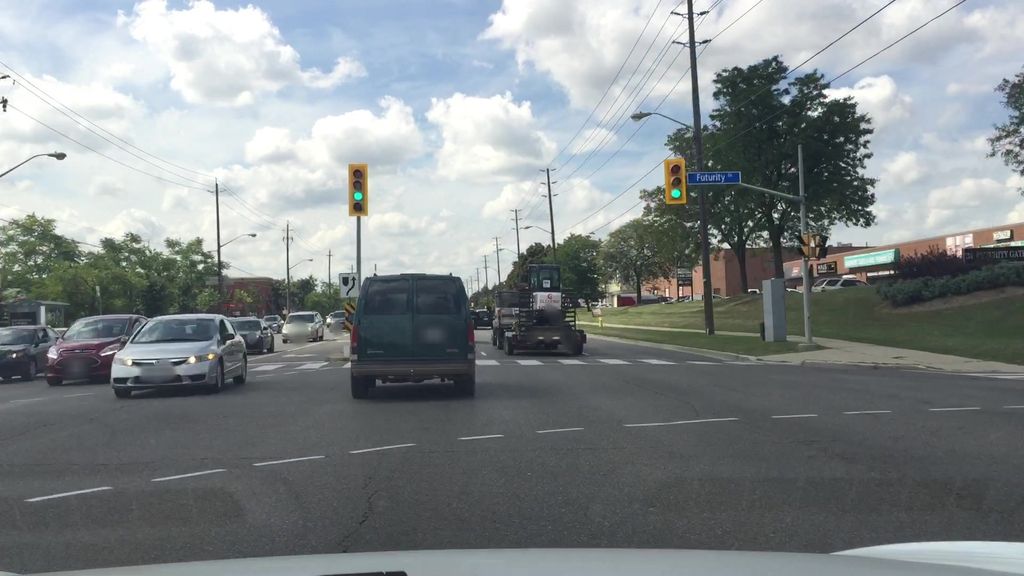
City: toronto